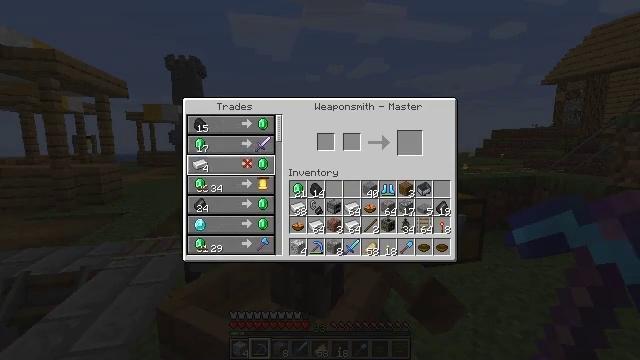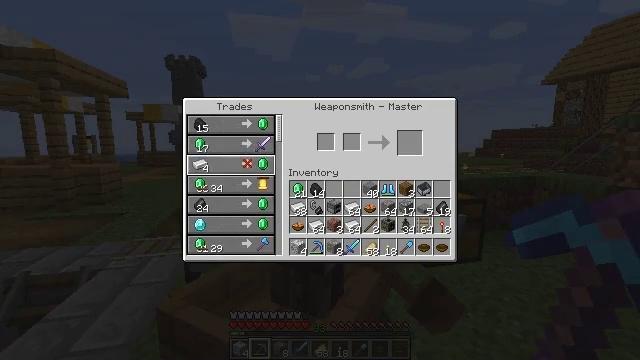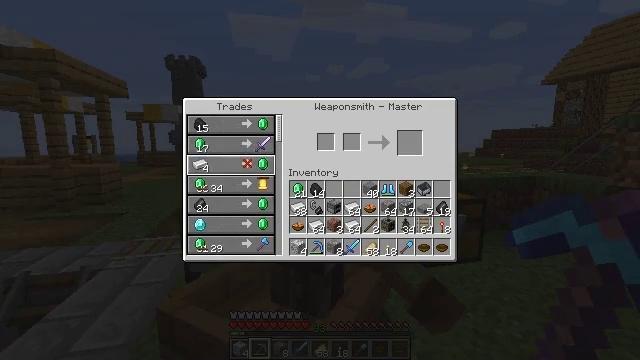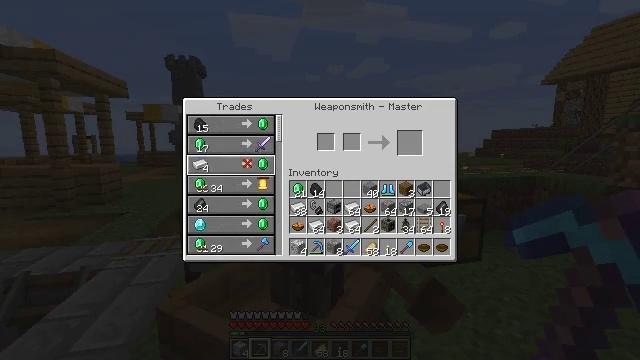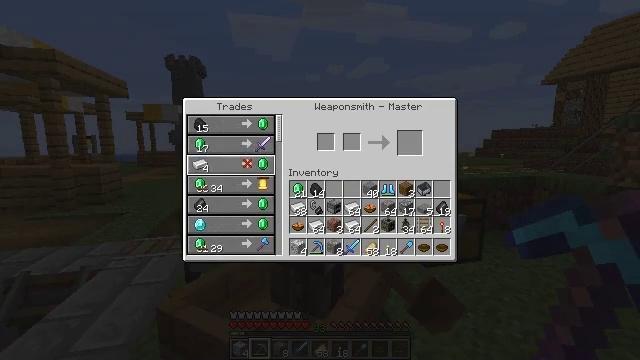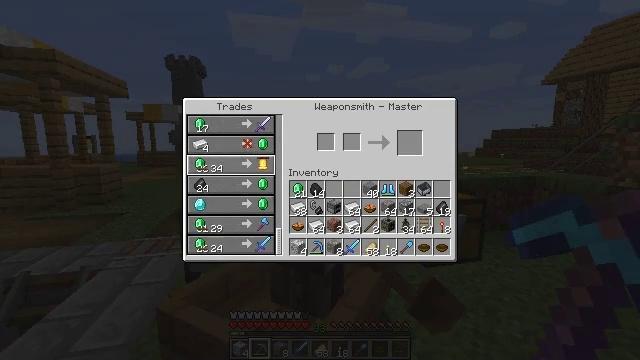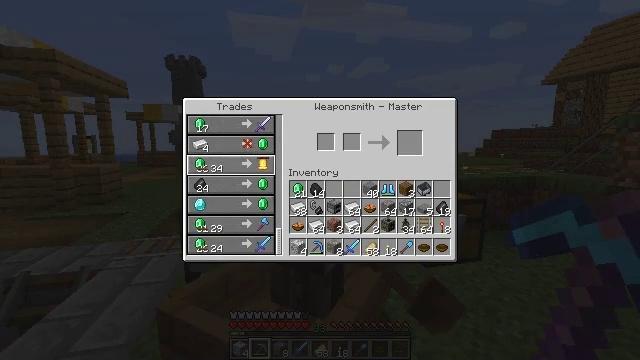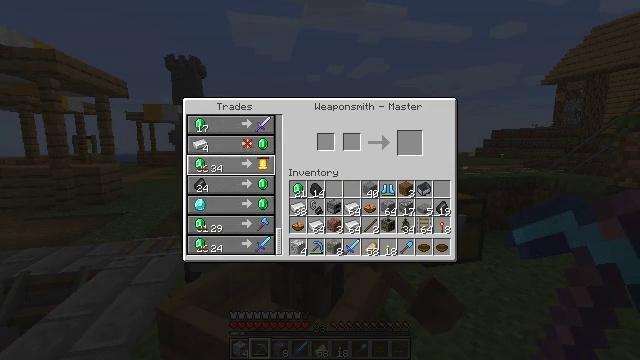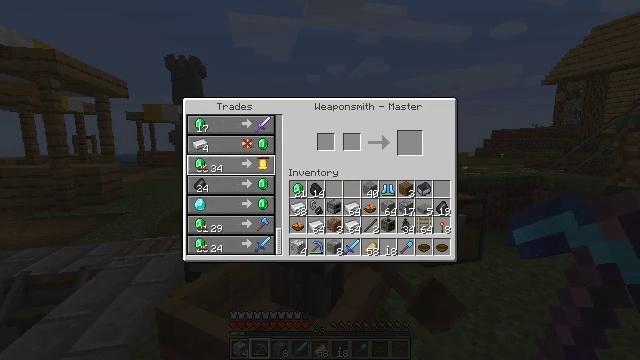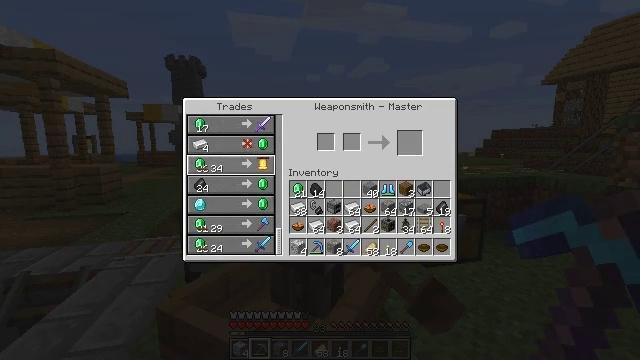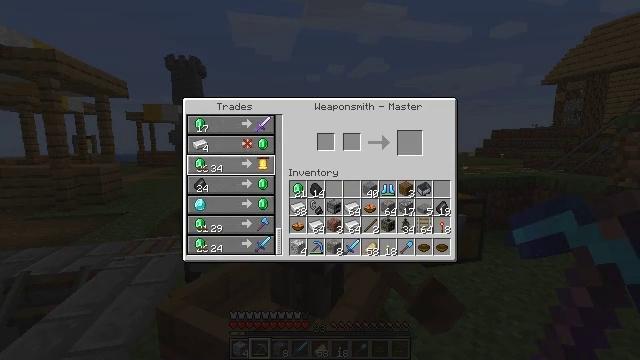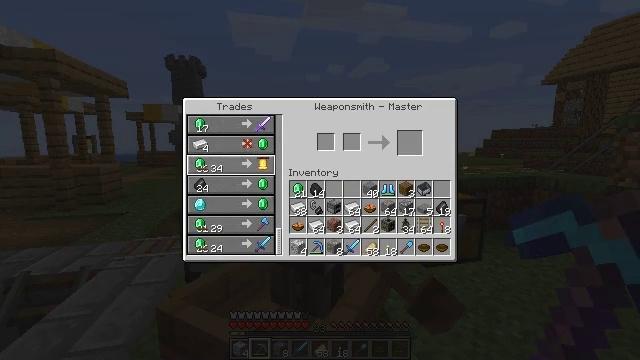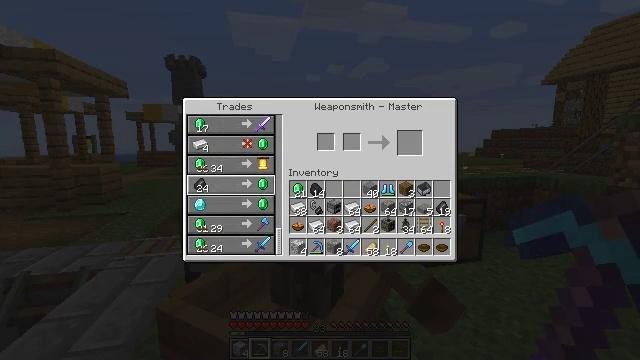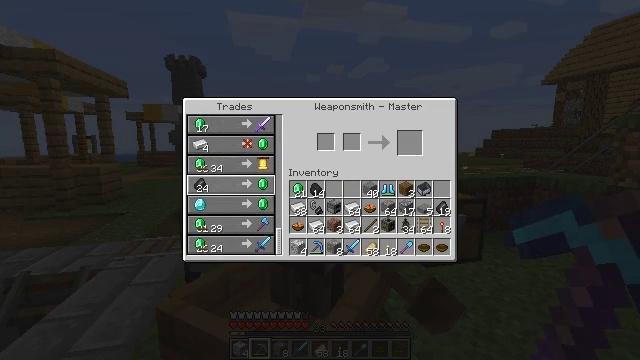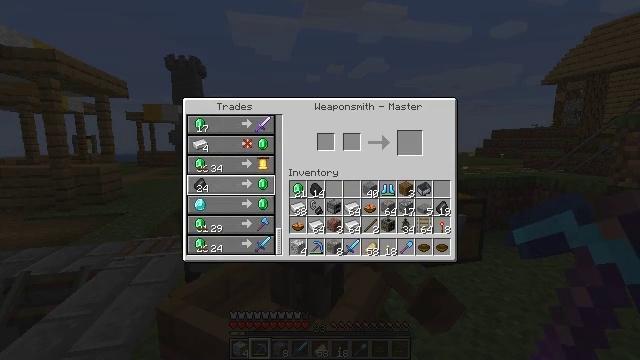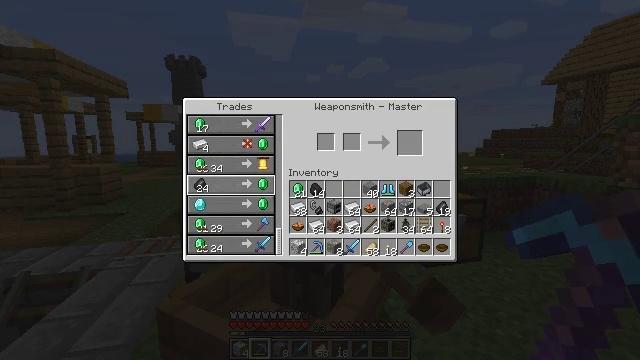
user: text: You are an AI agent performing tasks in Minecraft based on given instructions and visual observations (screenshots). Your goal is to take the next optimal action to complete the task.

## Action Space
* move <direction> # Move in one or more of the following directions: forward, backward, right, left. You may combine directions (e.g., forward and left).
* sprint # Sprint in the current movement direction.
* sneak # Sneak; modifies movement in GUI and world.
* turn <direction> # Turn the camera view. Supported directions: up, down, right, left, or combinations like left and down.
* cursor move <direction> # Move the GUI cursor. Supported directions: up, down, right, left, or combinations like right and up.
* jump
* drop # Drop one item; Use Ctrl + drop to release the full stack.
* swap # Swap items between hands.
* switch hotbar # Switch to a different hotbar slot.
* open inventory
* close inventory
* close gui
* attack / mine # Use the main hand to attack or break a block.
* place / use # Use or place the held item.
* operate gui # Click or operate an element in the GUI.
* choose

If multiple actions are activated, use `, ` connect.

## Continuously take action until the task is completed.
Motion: motion action
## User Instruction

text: Make a diamond hoe with sticks and diamonds.
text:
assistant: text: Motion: no_op
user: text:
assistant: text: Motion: no_op
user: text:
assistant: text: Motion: no_op
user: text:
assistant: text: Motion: no_op
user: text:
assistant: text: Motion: no_op
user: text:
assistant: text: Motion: no_op
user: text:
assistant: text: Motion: no_op
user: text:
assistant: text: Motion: no_op
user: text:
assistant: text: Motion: no_op
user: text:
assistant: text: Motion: no_op
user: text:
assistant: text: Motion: no_op
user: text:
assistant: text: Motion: no_op
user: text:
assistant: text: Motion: no_op
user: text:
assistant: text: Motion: no_op
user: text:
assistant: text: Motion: no_op
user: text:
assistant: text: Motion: cursor move down
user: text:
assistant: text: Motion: cursor move down
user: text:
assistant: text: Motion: cursor move down
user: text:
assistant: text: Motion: cursor move down
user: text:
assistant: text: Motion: no_op
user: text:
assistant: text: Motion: no_op
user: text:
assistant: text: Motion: no_op
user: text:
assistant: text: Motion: no_op
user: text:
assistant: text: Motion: no_op
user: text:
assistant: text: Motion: no_op
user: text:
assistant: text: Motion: no_op
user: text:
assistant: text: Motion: no_op
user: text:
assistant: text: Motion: no_op
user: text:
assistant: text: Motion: no_op
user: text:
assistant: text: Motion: no_op